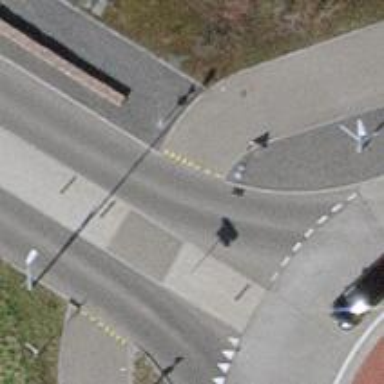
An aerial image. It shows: Unmarked crossing with pedestrian island.